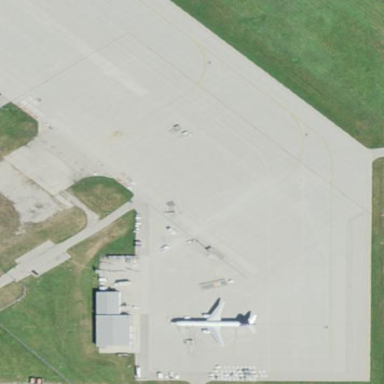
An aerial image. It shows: Apron at the airport.